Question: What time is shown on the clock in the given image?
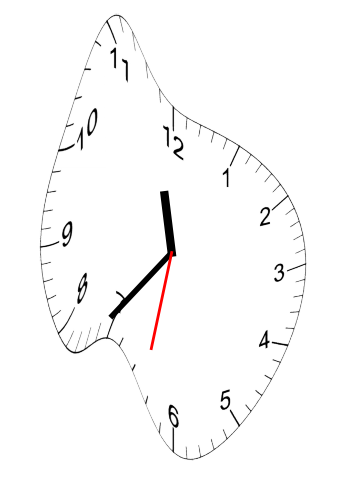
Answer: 11:36:32